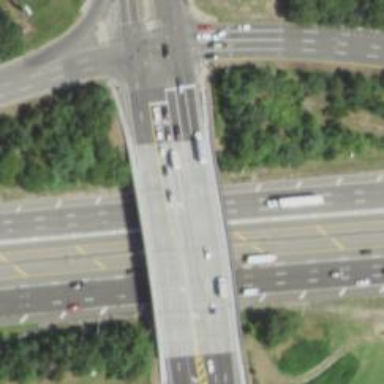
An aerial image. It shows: Trunk highway with bridge.